Question: So I managed to use SOAP no problem but I am having difficulty using WCF to do the same job.
My application takes a list of numbers then sums them using a webservice, I can successfuly do this using SOAP but now I am running into trouble trying it with WCF.
'''
Webservices09004961.ServiceReference1.Service1SoapClient SumCLient = new ServiceReference1.Service1SoapClient();
Webservices09004961.ServiceReference2.IService1 SumClientWCF = new ServiceReference2.Service1Client();
'''
Notice that I call the client method the same way this seems fine.
However when I try the same method I cannot seem to call ArrayOfDoubles like my previous method using soap:
'''
Webservices09004961.ServiceReference2.Service1Client arrayOfdoubles = new ServiceReference2.Service1Client(); //this line is wrong but I tryed it anyway
//Webservices09004961.ServiceReference1.ArrayOfDouble arrayOfDoubles = new Webservices09004961.ServiceReference1.ArrayOfDouble();
arrayOfDoubles.AddRange(myArrai12);
string f = SumCLientWCF.CalculateSum(arrayOfDoubles);
Console.WriteLine("The sum total equals: " + f);
'''
My problem I fear lies in my wcf method, Service1.svc.cs looks like this:
'''
namespace WcfSum
{
// NOTE: You can use the "Rename" command on the "Refactor" menu to change the class name "Service1" in code, svc and config file together.
public class Service1 : IService1
{
public string CalculateSum(List<double> listDouble)
{
return listDouble.Sum().ToString();
//return listDouble.Select(n => (double)n).ToString();
}
}
}
'''
This seems fine to me? My IService tho may be the problem this is all I have for it:
'''
namespace WcfSum
{
// NOTE: You can use the "Rename" command on the "Refactor" menu to change the interface name "IService1" in both code and config file together.
[ServiceContract]
public interface IService1
{
[OperationContract]
string CalculateSum(List<double> listDouble);
}
'''
Normally I would expect once I type Myservice.ServiceReference1. 'arrayofdoubles' would come up but I dont have that option this time the only option I am getting is 'Service1' or 'serviceclient'.
To clarifify abit more because I use this method (because ArrayOfDoubles isnt there like with my soap version commented out)
'''
Webservices09004961.ServiceReference2.Service1Client arrayOfdoubles = new ServiceReference2.Service1Client(); //this line is wrong but I tryed it anyway
//Webservices09004961.ServiceReference1.ArrayOfDouble arrayOfDoubles = new Webservices09004961.ServiceReference1.ArrayOfDouble();
'''
I get the error message:
'''
Error 1 'Webservices09004961.ServiceReference2.Service1Client' does not contain a definition for 'AddRange' and no extension method 'AddRange' accepting a first argument of type 'Webservices09004961.ServiceReference2.Service1Client' could be found (are you missing a using directive or an assembly reference?)
'''
On this line under AddRange.
'''
arrayOfdoubles.AddRange(myArrai12);
'''
Im struggling to find out why:
'Webservices09004961.ServiceReference2.' wont show 'ArrayOfDoubles' Like it does with my soap version.
This might help show whats going on:

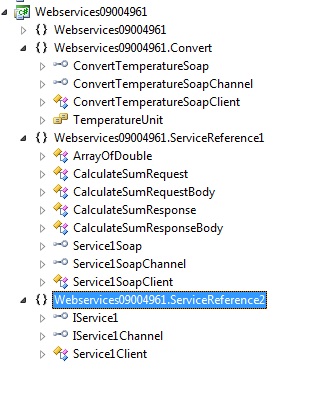
Answer: OK, some fixes:
'''
var arrayOfdoubles = new ServiceReference2.Service1Client();
var inputData = new List<double> { 1.1, 2.2 };
string f = arrayOfdoubles.CalculateSum(inputData);
Console.WriteLine("The sum total equals: " + f);
'''
Obviously 'arrayOfdoubles' is not a very good name (it's the client proxy) but I left it as a reference to your code.